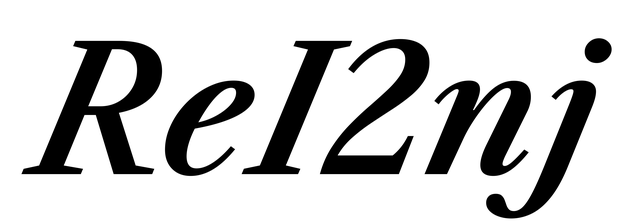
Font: LibreCaslonText-Italic_SemiBold_Italic